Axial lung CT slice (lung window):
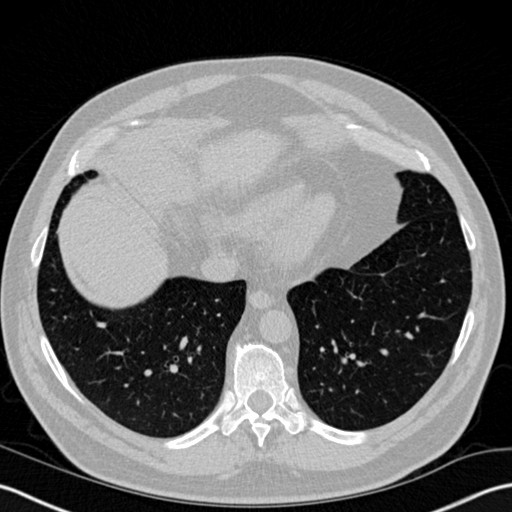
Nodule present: no